Question: i want to change menu icon below of toolbar. Is this possible to change the icon position.
Thanks in advance
[
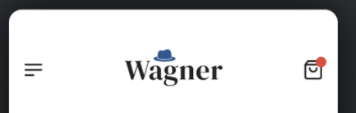
Answer: You can use 'app:buttonGravity' attribute to change the gravity of the buttons in the 'Toolbar' and use a custom height.
Something like:
'''
<com.google.android.material.appbar.MaterialToolbar
android:layout_height="...dp"
app:buttonGravity="center_vertical"
../>
'''
<URL>
It can work also with the 'androidx.appcompat.widget.Toolbar'.